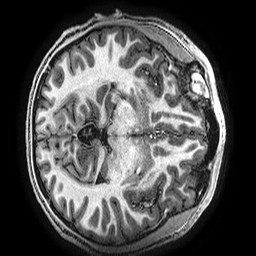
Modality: T1w
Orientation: axial
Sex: male
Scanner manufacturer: ge
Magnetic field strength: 3 T
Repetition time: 0.007644 s
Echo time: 0.003468 s